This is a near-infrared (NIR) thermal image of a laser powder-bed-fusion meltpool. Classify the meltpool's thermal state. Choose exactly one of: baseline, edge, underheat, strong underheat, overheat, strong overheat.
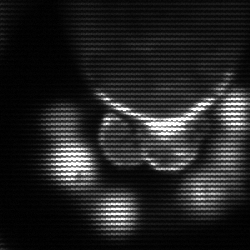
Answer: baseline